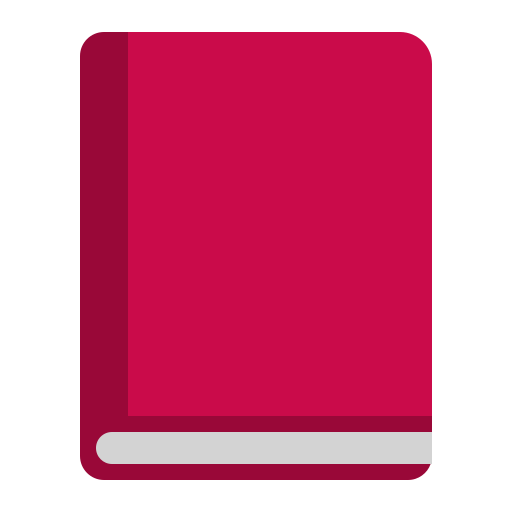
closed book flat